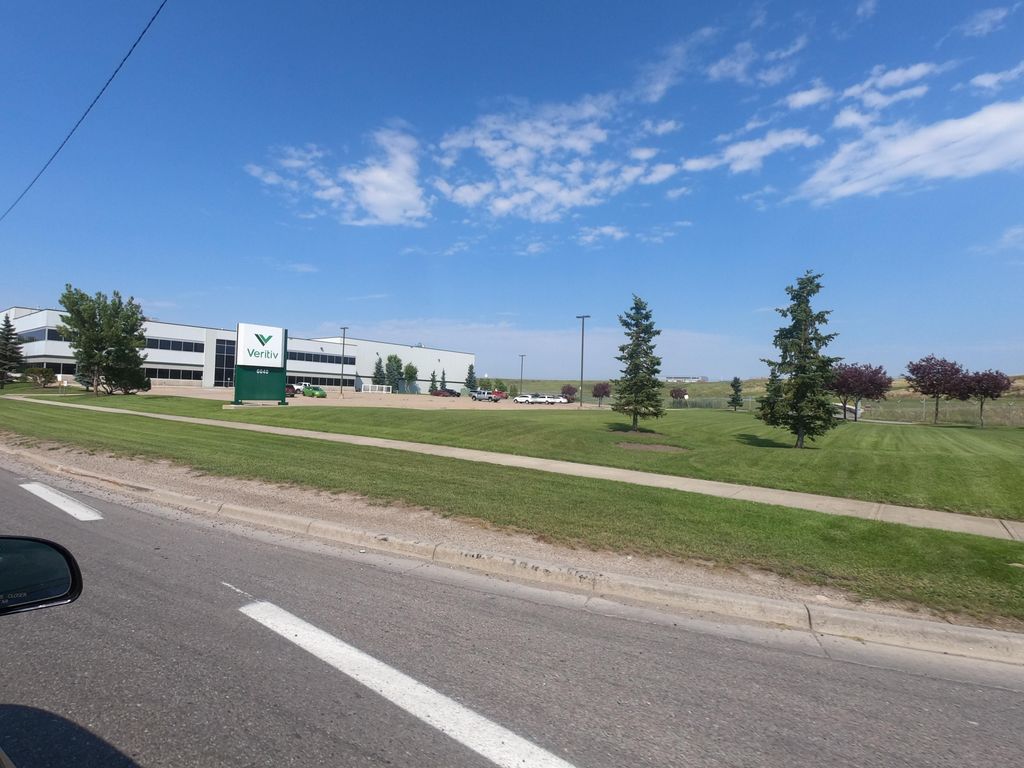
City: calgary